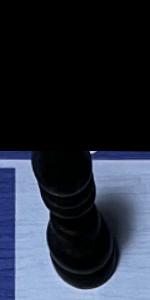
Label: Bishop_Black